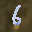
Label: 6